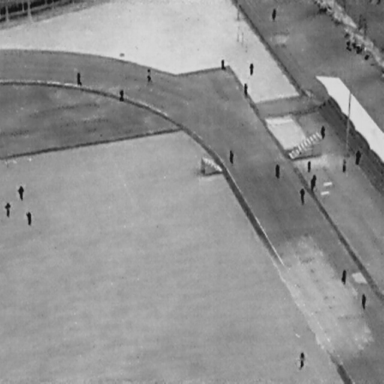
There are 21 People in the infrared image.